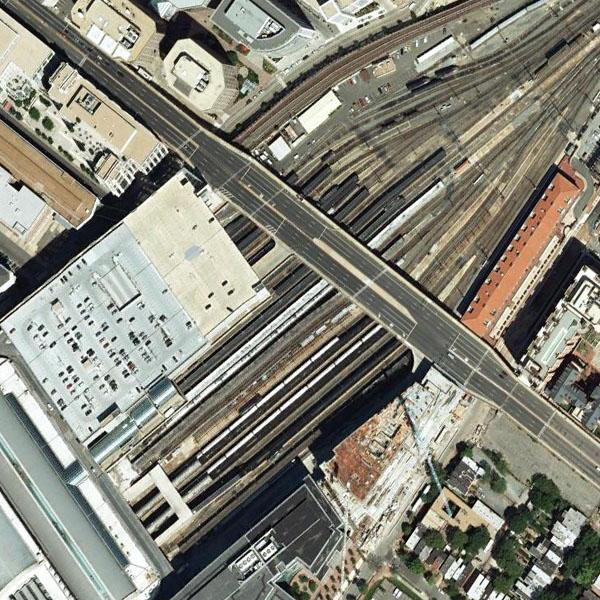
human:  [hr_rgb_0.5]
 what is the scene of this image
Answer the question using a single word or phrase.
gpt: railway station